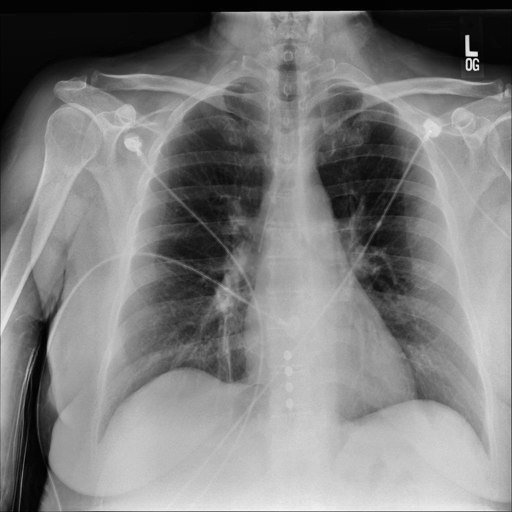
Finding: NORMAL